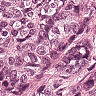
Metastatic tissue present: yes